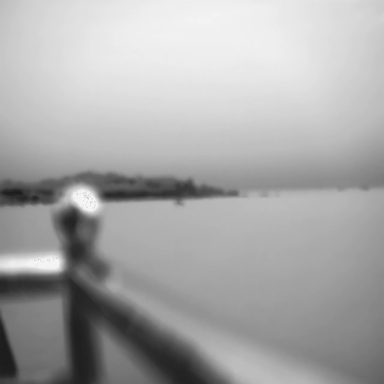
There is a canoe in the infrared image.